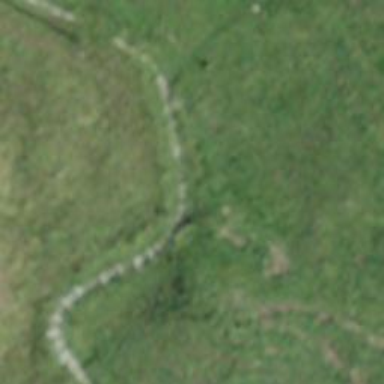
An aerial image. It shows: Steep path.